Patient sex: M
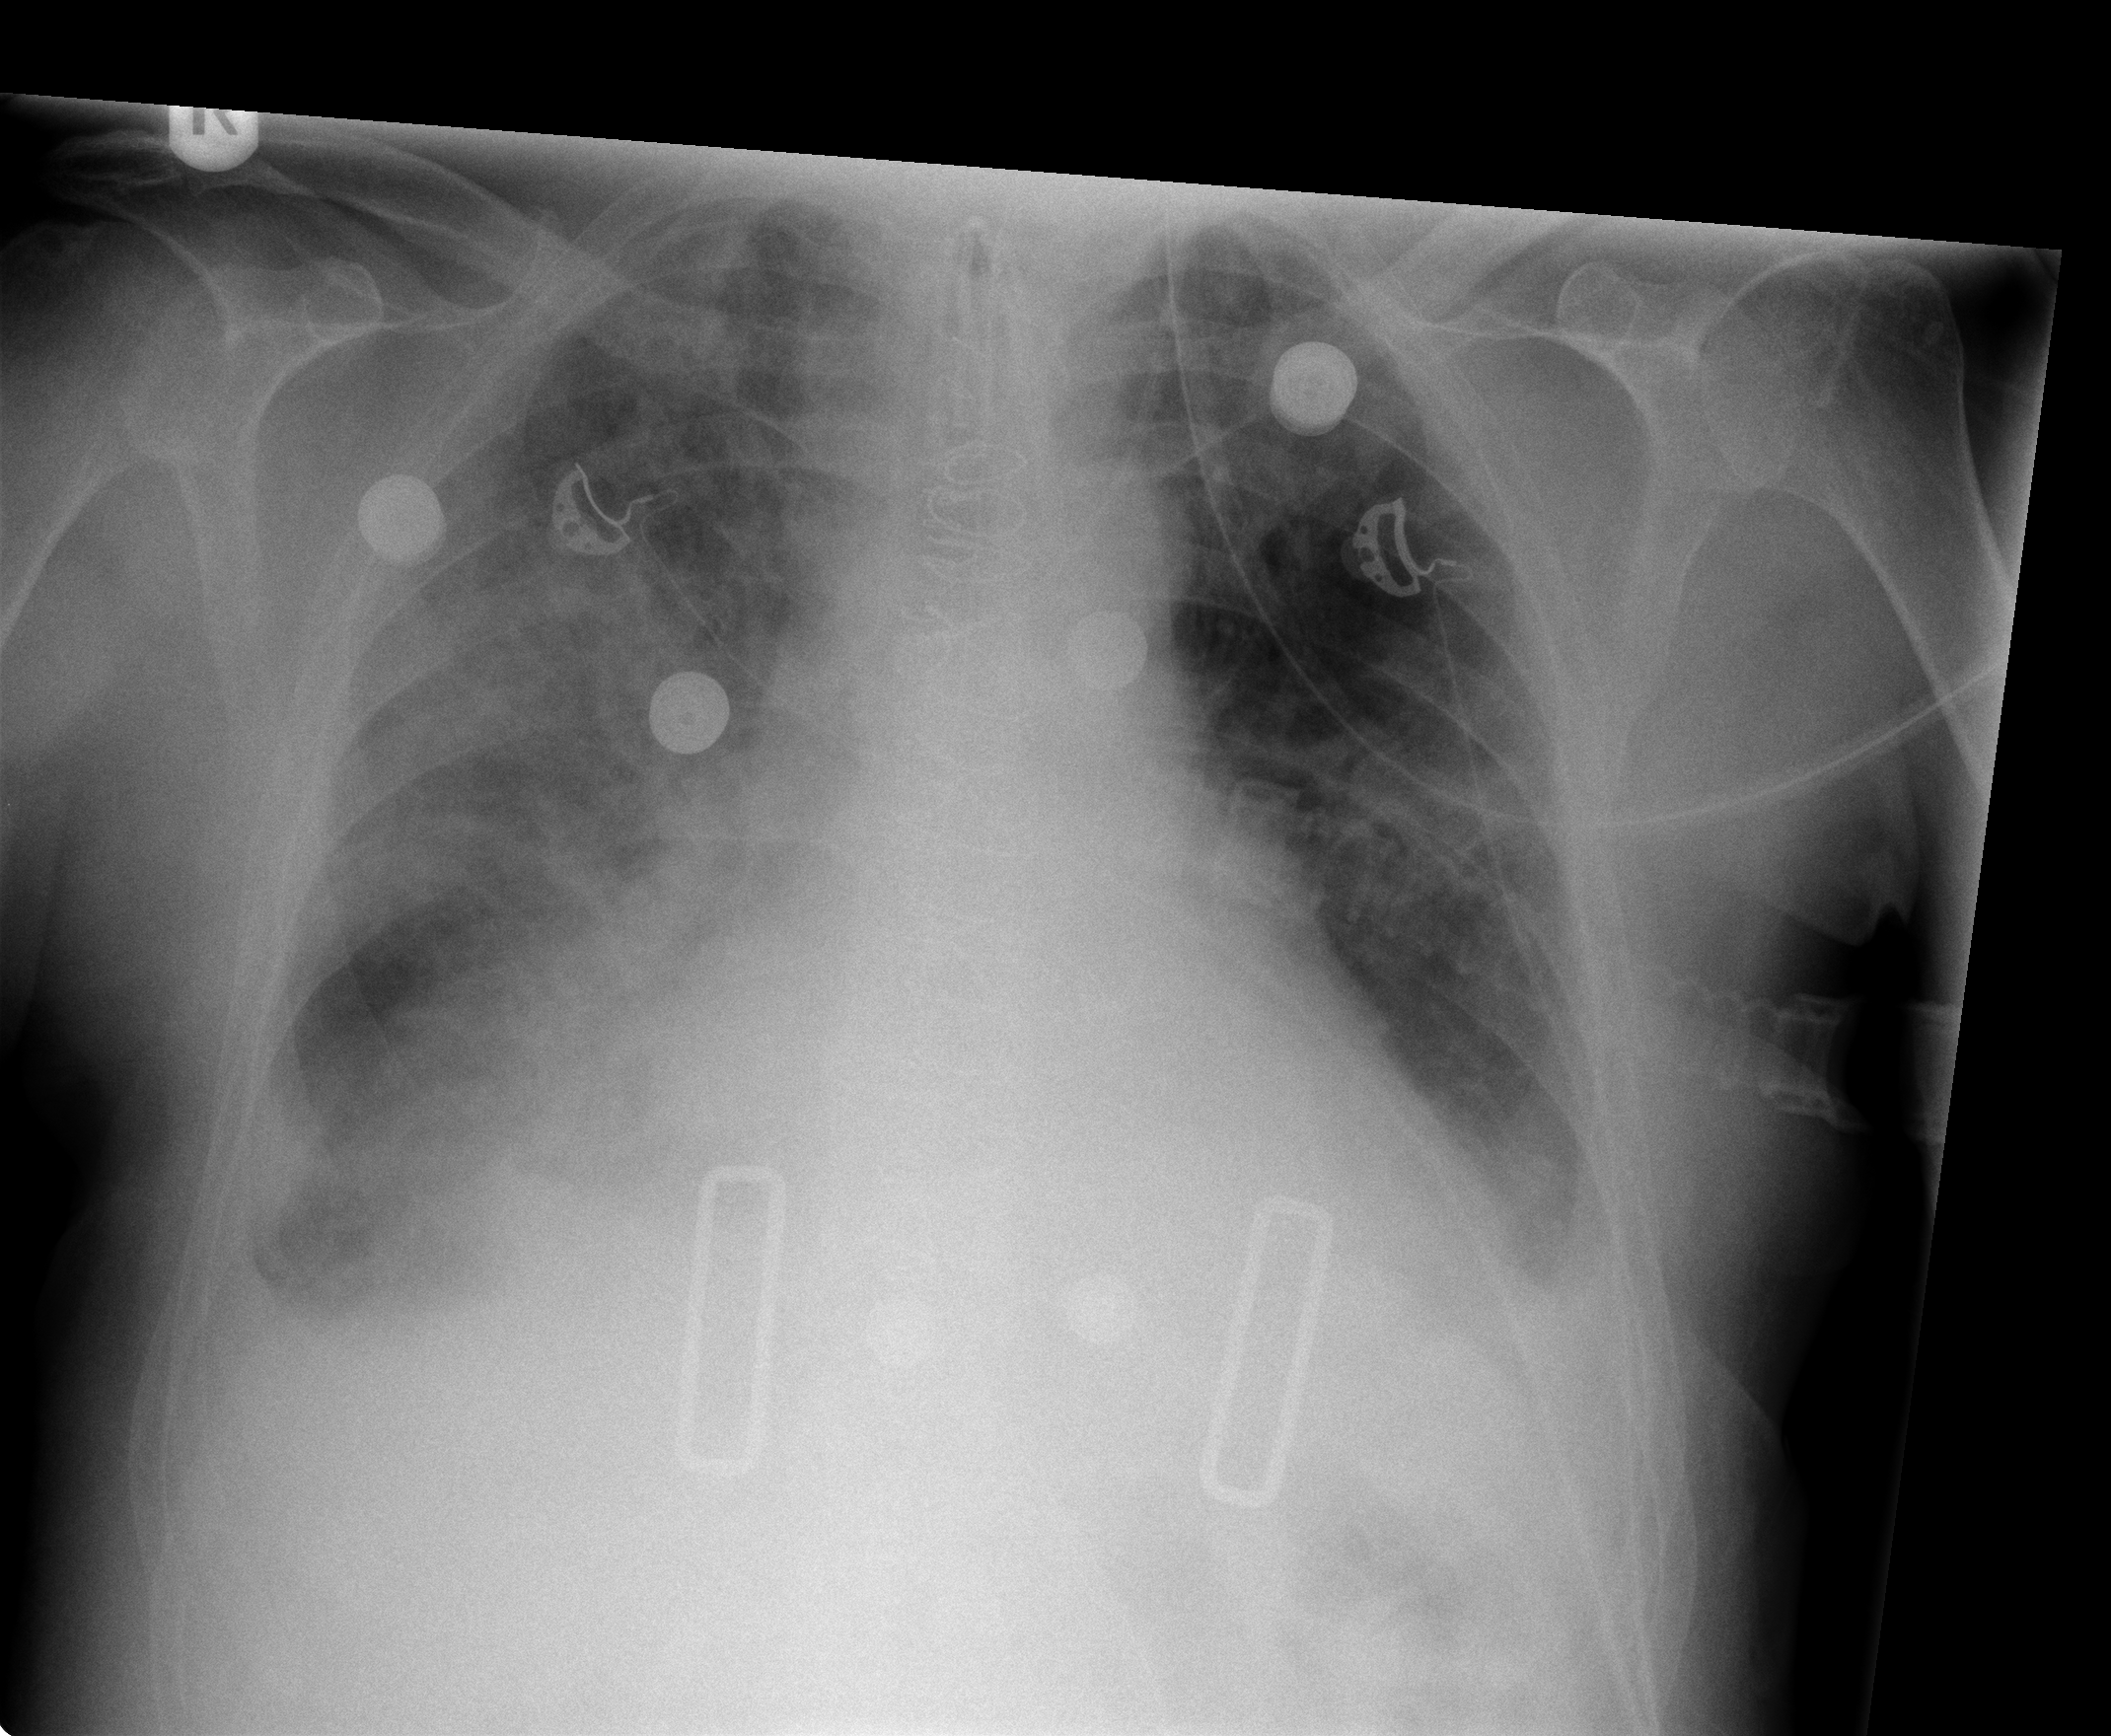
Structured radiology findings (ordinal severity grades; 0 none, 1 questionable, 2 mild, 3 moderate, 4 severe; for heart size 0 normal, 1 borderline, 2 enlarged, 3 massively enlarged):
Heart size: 2
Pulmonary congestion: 2
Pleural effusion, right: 2
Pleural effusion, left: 2
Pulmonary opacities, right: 3
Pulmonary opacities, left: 2
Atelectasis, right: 2
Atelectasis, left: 2